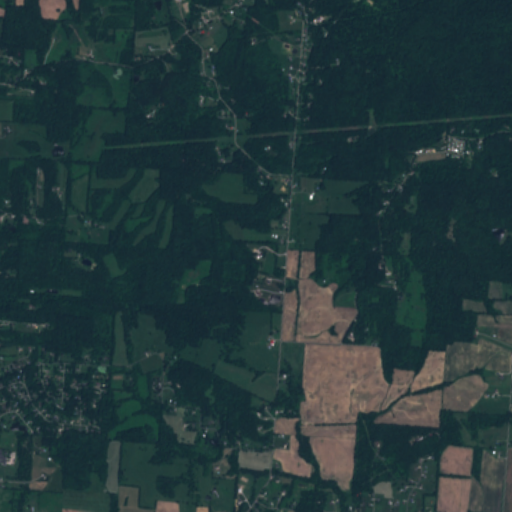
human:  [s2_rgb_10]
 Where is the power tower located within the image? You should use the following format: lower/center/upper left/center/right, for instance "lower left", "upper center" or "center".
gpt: The power tower is located in the upper of the image.
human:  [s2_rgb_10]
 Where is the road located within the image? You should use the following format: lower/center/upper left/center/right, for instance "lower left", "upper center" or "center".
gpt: There is no road in the image.